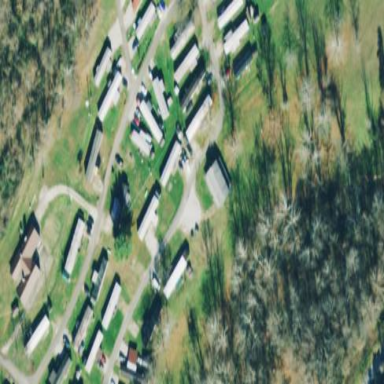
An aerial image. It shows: Trailer park.